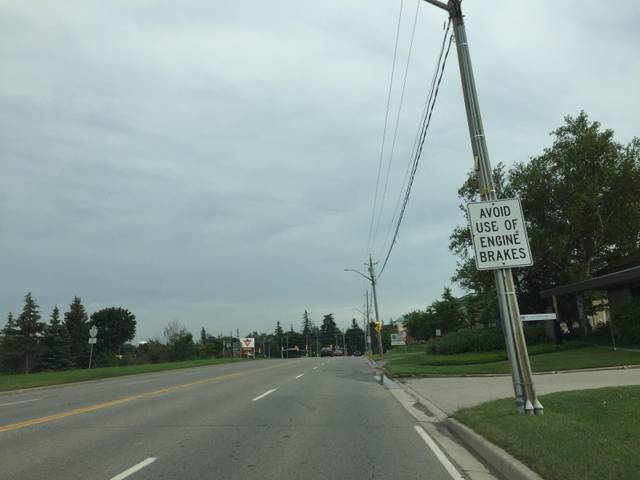
Region: Canada
Coordinates: 43.567, -80.278